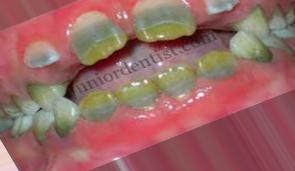
Condition: Tooth Discoloration